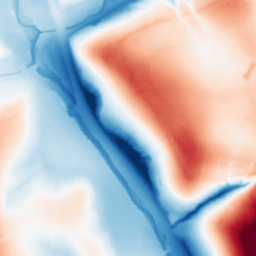
Category: classical
Decomposition family: gaussian_anisotropic
Decomposition parameters: sigma_x: 50
sigma_y: 20
Upsampling method: bicubic
Upsampling parameters: scale: 8
Upsampling scale: 8